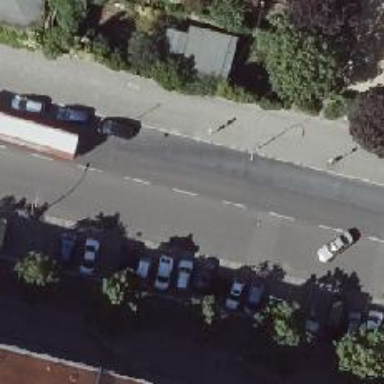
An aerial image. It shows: Secondary road with separate sidewalk. Parking is on the kerb. The road surface is asphalt.